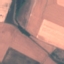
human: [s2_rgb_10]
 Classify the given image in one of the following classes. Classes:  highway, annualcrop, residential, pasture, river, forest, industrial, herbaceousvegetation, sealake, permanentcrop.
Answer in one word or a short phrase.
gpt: AnnualCrop